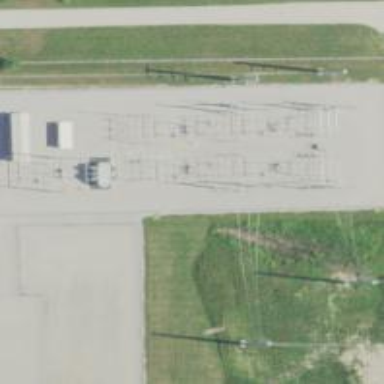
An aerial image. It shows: Switch used for power control.